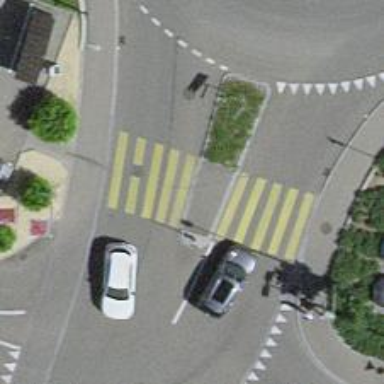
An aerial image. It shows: Uncontrolled zebra crossing with central island.